Question: Would anyone care to explain to me how the value of 'this.oBalance.QouteBalance' is evaluated to be true for being less than zero when it clearly isn't? Please see image below.
Am I missing something fundamental when it comes to comparing doubles in C#??

'''
public double QouteBalance { get; set; }
'''
'UpdateBalance_PositionOpenned()' is not being called in a loop, but is being called as part of a more complex event driven procedure that runs on the ticks of a timer (order of milliseconds)
Pardon the code if it's messy but I couldn't edit it as this was a run-time error after quite a long run-time so was afraid wouldn't be able to recreate it. The Exception message is not correct and just a reminder for myself. The code after the exception is code I forgot to comment out before starting this particular run.
I am building and running in .
Pardon my ignorance, but it would seem that I am in fact running in a multi-threaded environment since this code is being called as part of a more complex object method that gets executed on the ticks (Events) of a timer. Would it possible to ask the timer to wait until all code inside its event handler has finished before it can tick again?
Since this has been established to be a multi-threading issue; I will try to give wider context to arrive at an optimized solution.
I have a 'Timer' object, which executes the following on every tick:
1. Run a background worker to read data from file
2. When background worker finishes reading data from file, raise an Event
3. In the event handler, run object code that calls the method below (in the image) and other multiple routines, including GUI updates.
I suppose this problem can be avoided by using the timer Tick events to read the from file but changing this will break other parts of my code.
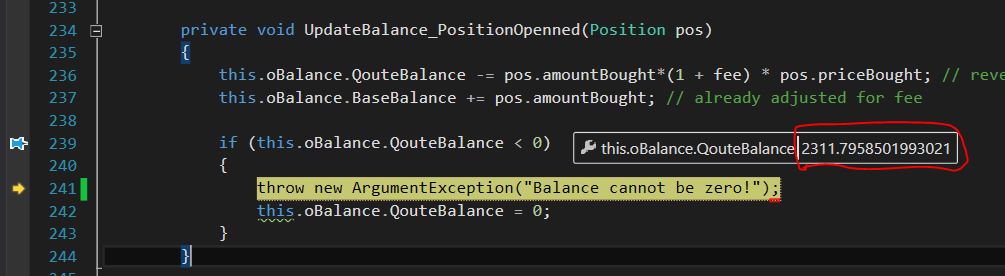
Answer: You're accessing shared variables from multiple threads. It's probably a race condition where one thread has thrown the error but by the time the debugger has caught and attached, the variable's value has changed.
You would need to look at implementing synchronizing logic like locking around the shared variables, etc.
: To answer your edit:
You can't really tell the timer to not tick (well you can, but then you're starting and stopping and even after calling Stop you might still receive a few more events depending on how fast they are being dispatched). That said, you could look at Interlocked namespace and use it to set and clear and IsBusy flag. If your tick method fires and sees you're already working, it just sits out that round and waits for a future tick to handle work. I wouldn't say it's a great paradigm but it's an option.
The reason I specify using the Interlocked class versus just using a shared variable against comes down to the fact you're access from multiple threads at once. If you're not using Interlocked, you could get two ticks both checking the value and getting an answer they can proceed before they've flipped the flag to keep others out. You'd hit the same problem.
The more traditional way of synchronizing access to shared data member is with locking but you'll quickly run into problems with the tick events firing too quickly and they'll start to back up on you.
: To answer your question about an approach to synchronizing the data with shared variables on multiple threads, it really depends on what you're doing specifically. We have a very small window into what your application is doing so I'm going to piece this together from all the comments and answers in hopes it will inform your design choice.
What follows is pseudo-code. This is based on a question you asked which suggests you don't need to do work on every tick. The tick itself isn't important, it just needs to keep coming in. Based on that premise, we can use a flagging system to check if you're busy.
'''
...
Timer.Start(Handle_Tick)
...
public void Handle_Tick(...)
{
//Check to see if we're already busy. We don't need to "pump" the work if
//we're already processing.
if (IsBusy)
return;
try
{
IsBusy = true;
//Perform your work
}
finally
{
IsBusy = false;
}
}
'''
In this case, IsBusy could be a volatile bool, it could be accessed with <URL> namespace methods, it could be a locking, etc. What you choose is up to you.
If this premise is incorrect and you do in fact have to do work with every tick of the timer, this won't work for you. You're throwing away ticks that come in when you're busy. You'd need to implement a synchronized queue if you wanted to keep hold of every tick that came in. If your frequency is high, you'll have to be careful as you'll eventually overflow.